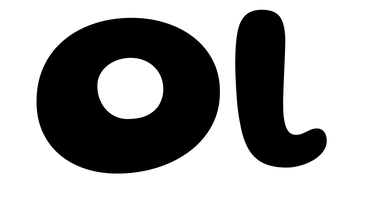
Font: Gluten_Bold